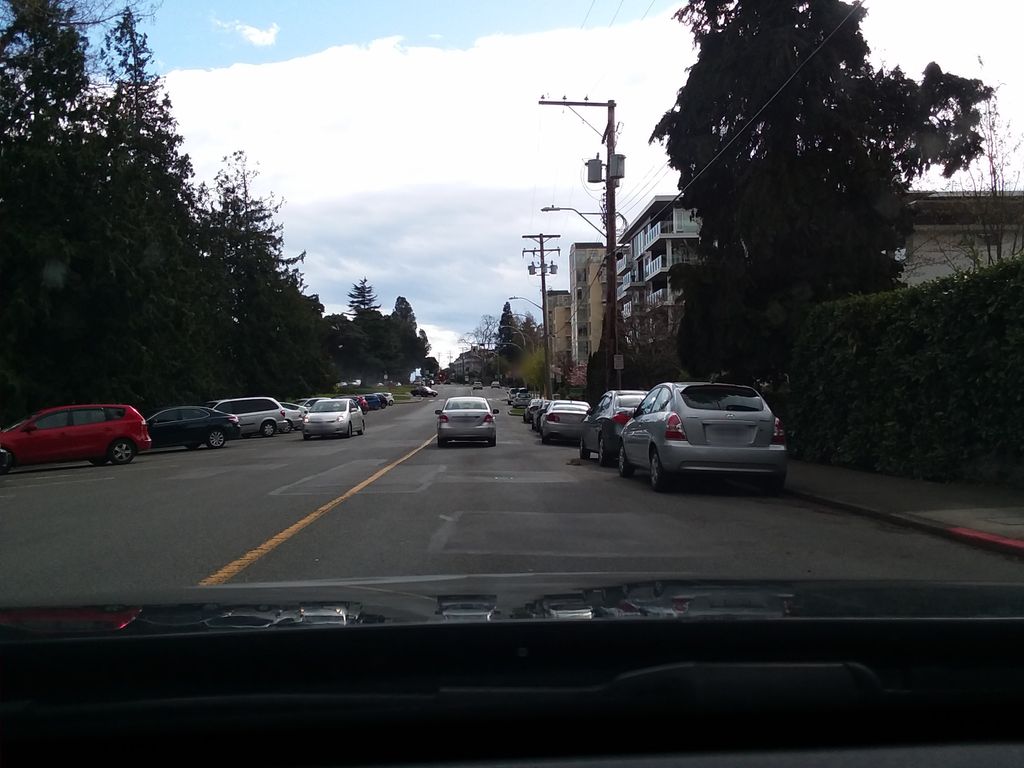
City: victoria